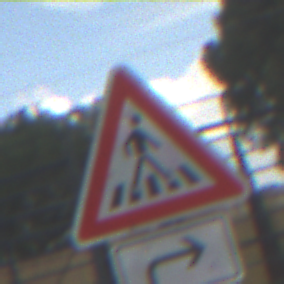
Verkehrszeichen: FussgaengerueberwegLinks
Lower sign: RichtungsangabeDurchPfeile5
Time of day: MorningAfternoon
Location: Outdoor (RoadRail)
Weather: PartlyCloudy
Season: NotSpecified
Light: Natural